Question: At one time, the SVN repo was cloned at commit c75e75c. One team worked on git/master, another team worked on SVN.
- - 'svn/trunk''git/master''branch/app_v2'-

Tried with 'git push <remotename> <commit SHA>:<remotebranchname>' <URL> . I created a remote branch/app_v2. But the commits SHA on git-svn and git repo are not the same. Even they have a common history.
How to push a a range of commits ( between c75e75c and HEAD) and push to remote branch ( branch/app_v2 ) ?
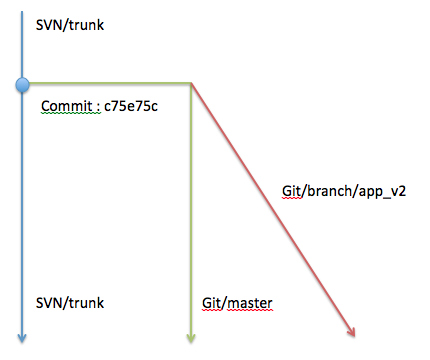
Answer: OK here is the cookbook :
, create the remote branch ( note it is the same revision as SVN's c75e75c but it doesn't have the same has name on the other git repo )
'''
git checkout -b <branch_name> <revision_hash>
'''
then push the branch to remote repo
'''
git push origin <branch_name>
'''
, roll back to the revision to push
'''
git checkout c75e75c
'''
push to the remote branch
'''
git push origin <current_locale_branch>:<branch_name>
'''
Any questions ?